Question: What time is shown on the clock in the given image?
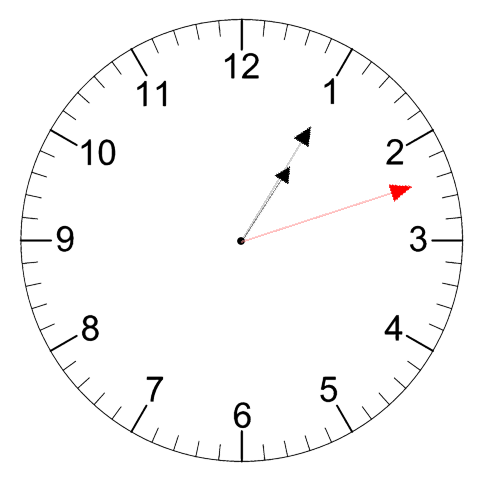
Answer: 01:05:12